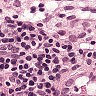
Metastatic tissue present: no